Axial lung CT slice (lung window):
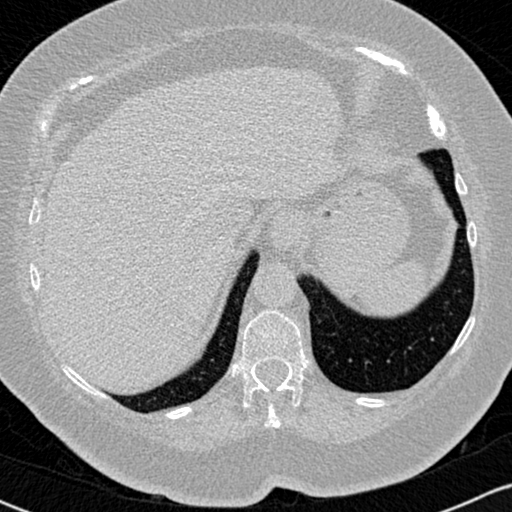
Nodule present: no